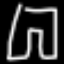
Label: pants